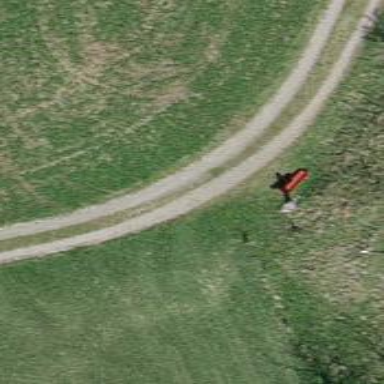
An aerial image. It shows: Red bench.